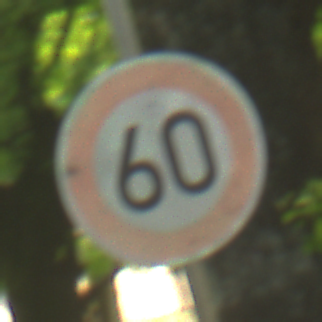
Verkehrszeichen: Geschwindigkeit60
Umgebung: Outdoor, RoadRail
Tageszeit: MorningAfternoon
Wetter: Clear
Licht: Natural
Jahreszeit: NotSpecified
Kontrast: LowContrast